Interaction volume radius: 5 \u00c5
Interaction volume height: 20 \u00c5
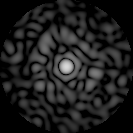
Disorder parameter: 0.8745